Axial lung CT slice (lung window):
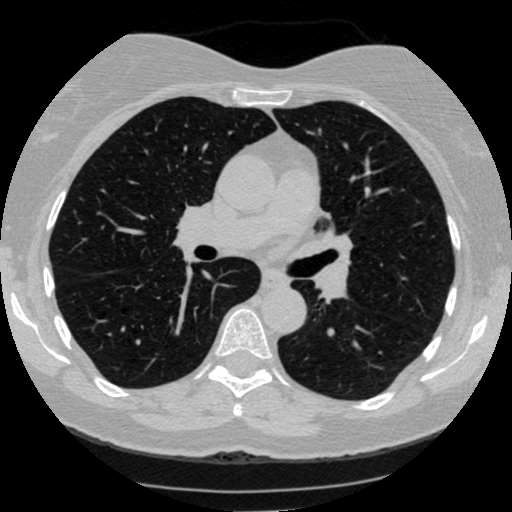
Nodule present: no